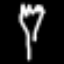
Label: fork